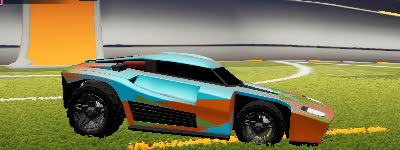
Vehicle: breakout